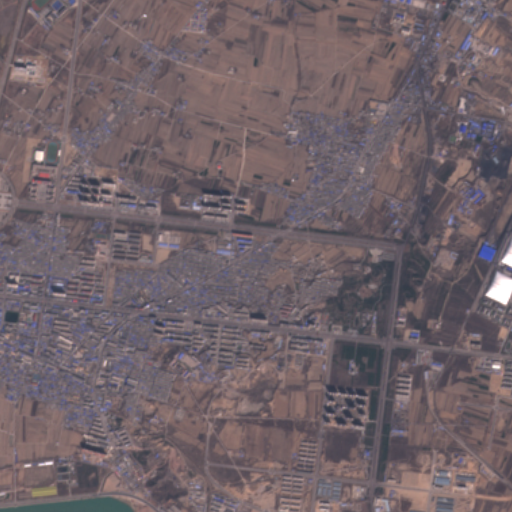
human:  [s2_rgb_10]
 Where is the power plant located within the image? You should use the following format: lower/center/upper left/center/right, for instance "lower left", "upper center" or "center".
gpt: The power plant is located in the center right of the image.
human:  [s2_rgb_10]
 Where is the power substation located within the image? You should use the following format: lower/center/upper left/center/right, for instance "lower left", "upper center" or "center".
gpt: The power substation is located in the lower center of the image.
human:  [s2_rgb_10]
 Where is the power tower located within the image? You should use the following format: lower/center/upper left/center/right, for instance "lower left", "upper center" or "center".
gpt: The power tower is located in the lower right of the image.
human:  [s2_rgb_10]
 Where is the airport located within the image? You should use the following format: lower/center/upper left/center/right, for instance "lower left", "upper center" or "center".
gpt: There is no airport in the image.